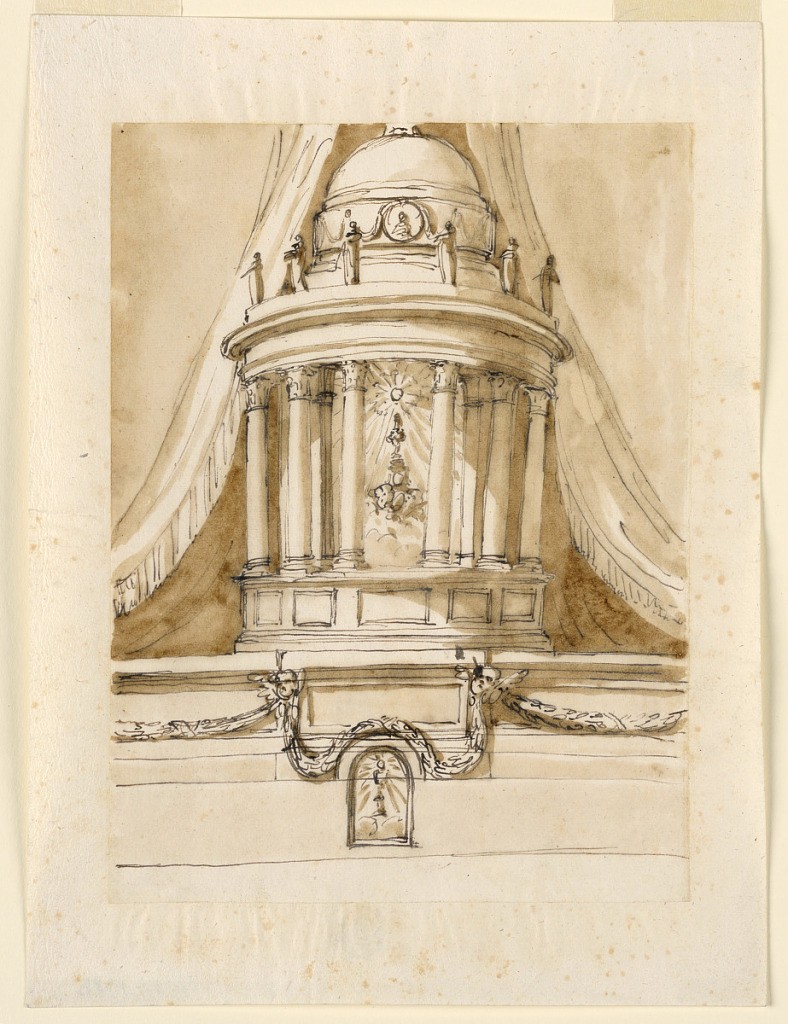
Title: Design for a Tabernacle
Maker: Giuseppe Barberi, Italian, 1746–1809
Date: ca. 1790
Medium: Pen and brown ink, brush and brown wash on lined off-white laid paper
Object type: Drawing
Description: The upper central part of the altar ledge is shown with the door for the receptacle for the host. Above rises in front of a tent-like baldachin a half-circular colonnade with a dome. Inside is a monstance in a glory; below are two cherubim. Colored background.